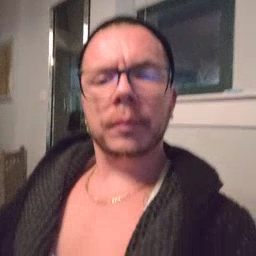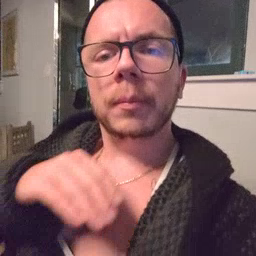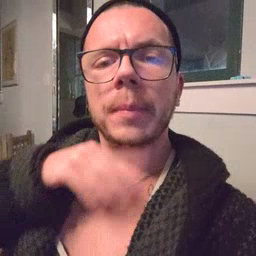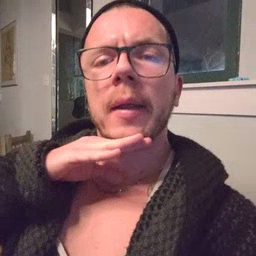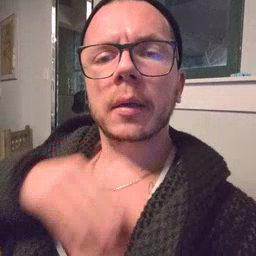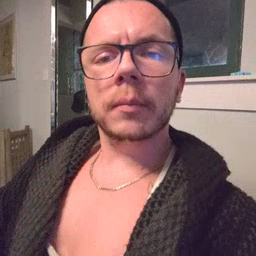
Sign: pig